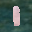
Label: 1